Interaction volume radius: 5 \u00c5
Interaction volume height: 30 \u00c5
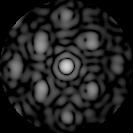
Disorder parameter: 0.4522